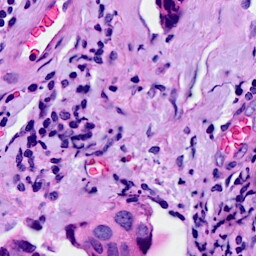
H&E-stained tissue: Breast